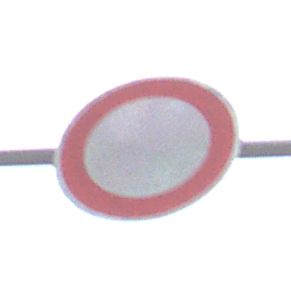
Verkehrszeichen: VerbotFahrzeugeAllerArt
Umgebung: Outdoor, Suburban
Tageszeit: Midday
Wetter: Overcast
Licht: Natural
Jahreszeit: NotSpecified
Kontrast: LowContrast